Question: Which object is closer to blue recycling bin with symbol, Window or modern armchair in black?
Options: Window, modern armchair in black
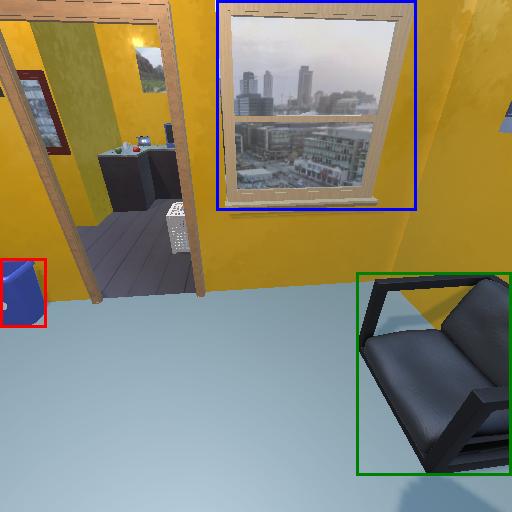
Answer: Window